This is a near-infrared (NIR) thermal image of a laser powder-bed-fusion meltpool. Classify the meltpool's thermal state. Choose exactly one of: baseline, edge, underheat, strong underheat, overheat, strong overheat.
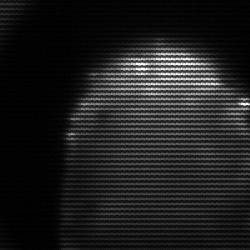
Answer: edge